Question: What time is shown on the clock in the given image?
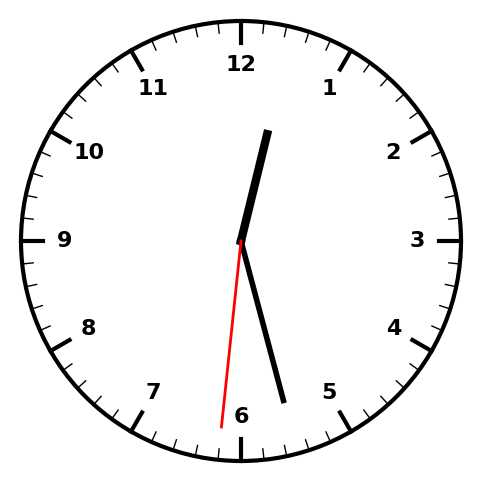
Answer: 12:27:31